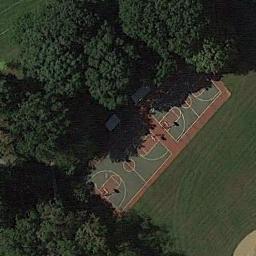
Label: basketball_court